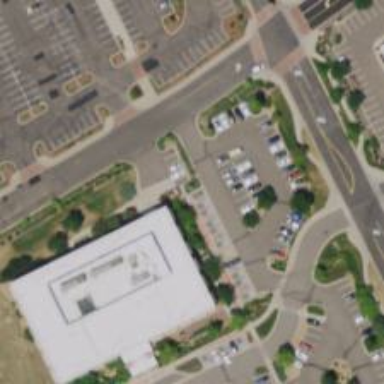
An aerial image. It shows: Parking space is available.